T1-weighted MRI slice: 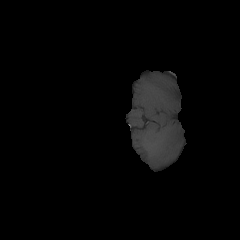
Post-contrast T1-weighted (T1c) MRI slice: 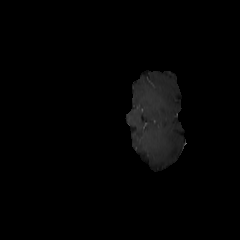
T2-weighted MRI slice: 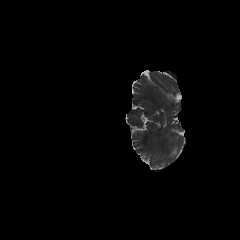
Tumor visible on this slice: no